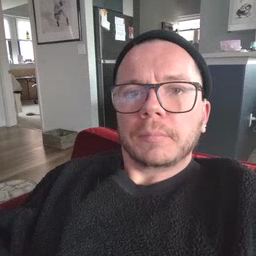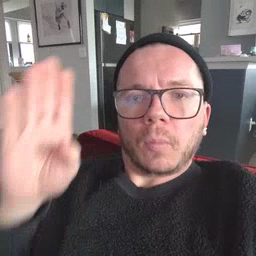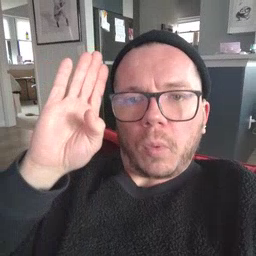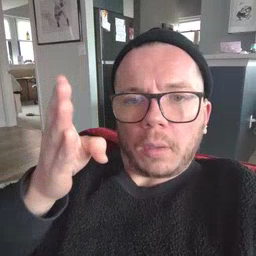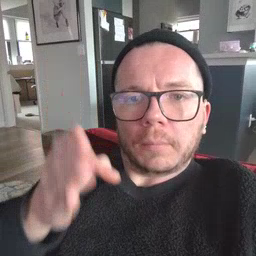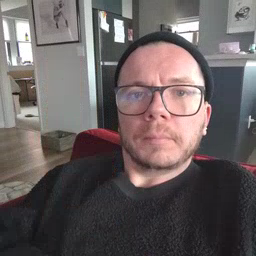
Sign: will